Interaction volume radius: 5 \u00c5
Interaction volume height: 25 \u00c5
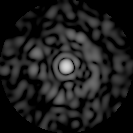
Disorder parameter: 0.8464